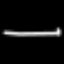
Label: line